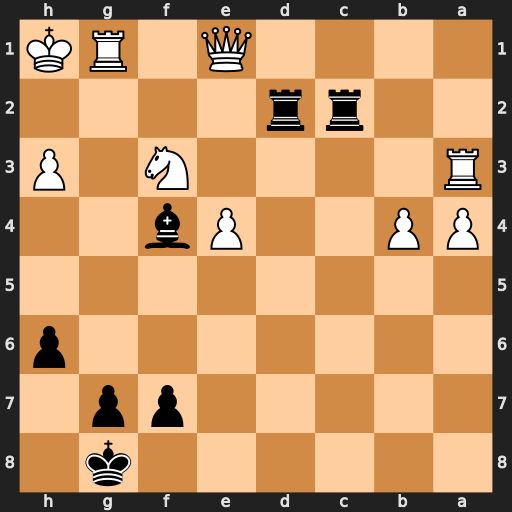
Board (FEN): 6k1/5pp1/7p/8/PP2Pb2/R4N1P/2rr4/4Q1RK
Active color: b
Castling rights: -
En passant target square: -
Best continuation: Rh2+ Nxh2 Rxh2#